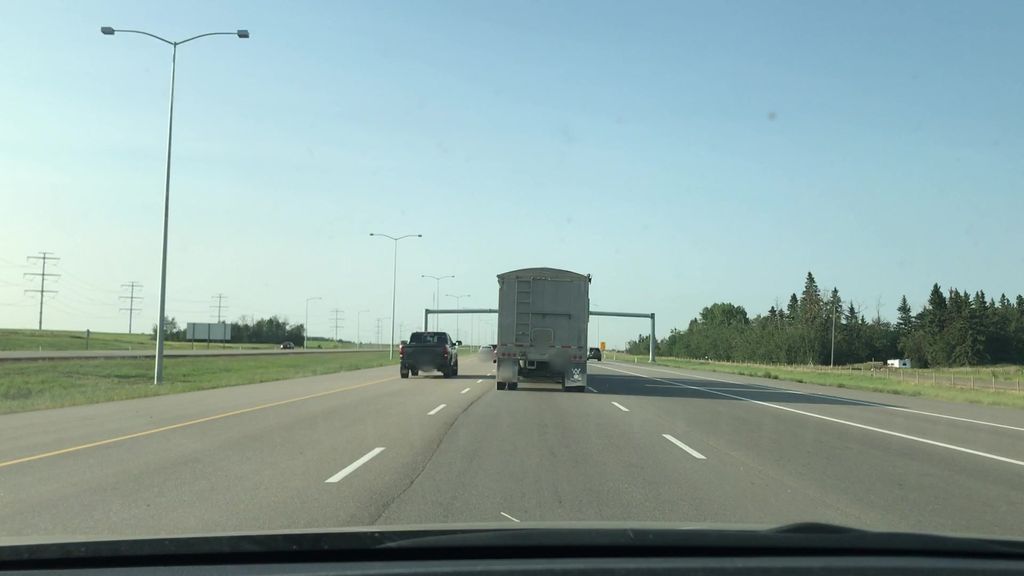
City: edmonton